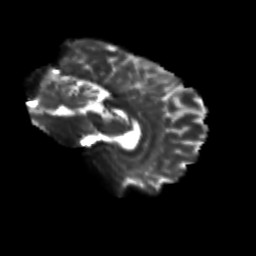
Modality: T2w
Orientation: sagittal
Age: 25
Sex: female
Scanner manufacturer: siemens
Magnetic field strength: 3 T
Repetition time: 3.5 s
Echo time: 0.125 s